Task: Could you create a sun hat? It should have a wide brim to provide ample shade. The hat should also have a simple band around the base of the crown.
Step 174:
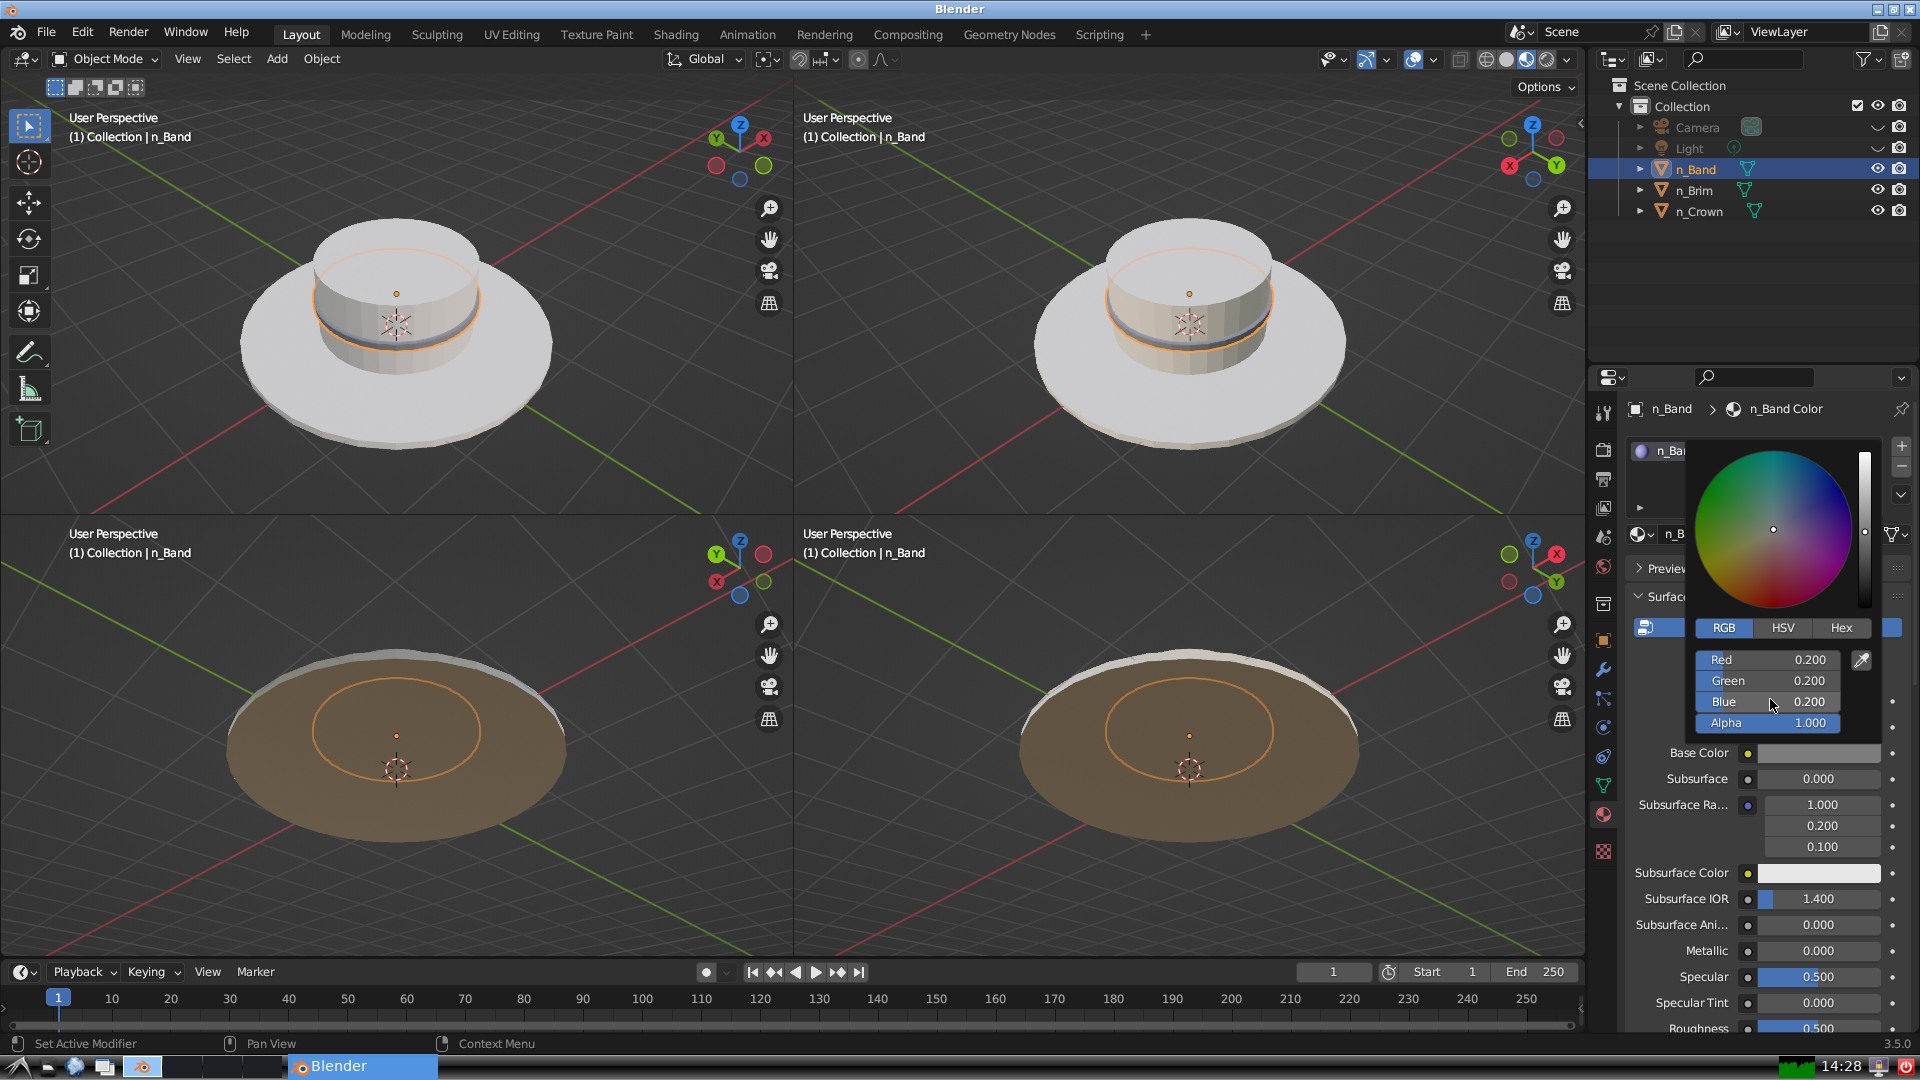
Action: {"mouse_move": [1816, 750]}